Question: Forgive me If my question is too dumb, I am new to iOS development.
I have 5 imageviews. Each imageview has a different background color.
With a button click I would like to generate 1 image with all the 5 images combined. Meaning (1 image with 5 colors). Can someone tell me how I can achieve this?
My storyboard looks similar to the attached image:

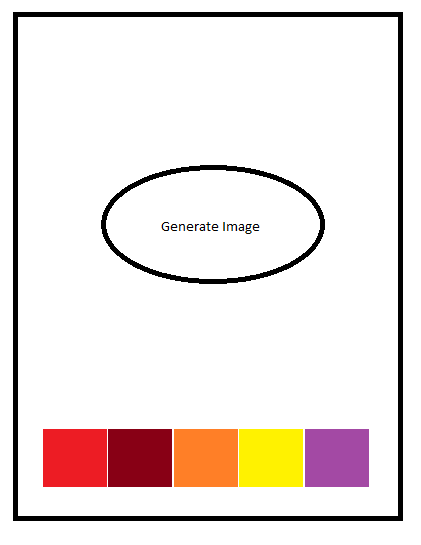
Answer: The following method works perfectly for images with the same height, I will add options for images with different heights when I have time for it. (for more information please read the method documentation below).
The method is designed to be class method of 'UIImage' which stays in a category.
You can call it like
'''
self.generatedImageView.image = [UIImage imageByAppendingImagesSideBySide:@[image1, image2, image3, image4, image5]];
'''
---
'''
/**
* Append images side-by-side. This method does not yet support height adjustments (like vertical align), instead images are aligned at the top.
* Example:
* Pic1 and Pic2 have both the same width and height.
* Pic3 has a larger width (which is fully supported).
* Pic4 has a larger height (which is **not** supported (yet)). That means that you cannot align the images as you want - they are aligned at the top.
* @code
* _______________________________________________________________
* | | | | |
* | | | | |
* | Pic 1 | Pic 2 | Pic 3 | |
* | | | | |
* |___________|___________|_________________| Pic4 |
* | | |
* | | |
* | Empty | |
* | | |
* |_________________________________________|___________________|
*
* @endcode
* @param images An array of UIImages.
*
* @return An image with a width of the sum of all images' widths and a height of the largest image's height.
*/
+ (UIImage *)imageByAppendingImagesSideBySide:(NSArray *)images {
// Set initial width to zero (we add it step-by-step in the for loop beneath, and height to the first images height, in the for loop we will figure out the image with the largest height.
CGSize size = CGSizeMake(0, ((UIImage *)[images firstObject]).size.height);
for (UIImage *image in images) {
if ([image isKindOfClass:[UIImage class]]) {
size.width = size.width + image.size.width;
if (image.size.height > size.height) {
size.height = image.size.height;
}
}
}
UIGraphicsBeginImageContextWithOptions(size, NO, [[UIScreen mainScreen] scale]);
CGPoint currentRightMostPoint = CGPointZero;
for (UIImage *image in images) {
if ([image isKindOfClass:[UIImage class]]) {
[image drawAtPoint:currentRightMostPoint];
currentRightMostPoint = CGPointMake(currentRightMostPoint.x + image.size.width, currentRightMostPoint.y);
}
}
UIImage *finalImage = UIGraphicsGetImageFromCurrentImageContext();
UIGraphicsEndImageContext();
return finalImage;
}
'''